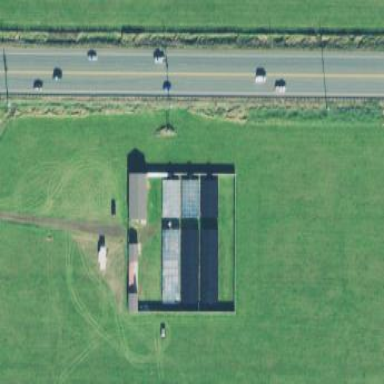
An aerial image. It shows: Fence surrounding area used for greenhouse horticulture.